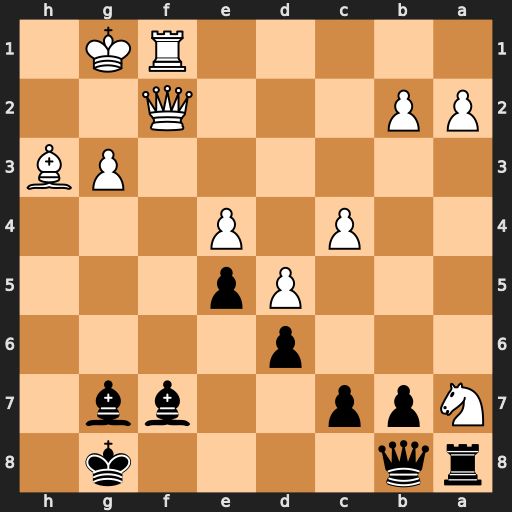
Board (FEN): rq4k1/Npp2bb1/3p4/3Pp3/2P1P3/6PB/PP3Q2/5RK1
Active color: b
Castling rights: -
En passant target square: -
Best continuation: Qxa7 Qxa7 Rxa7 Be6 Bxe6